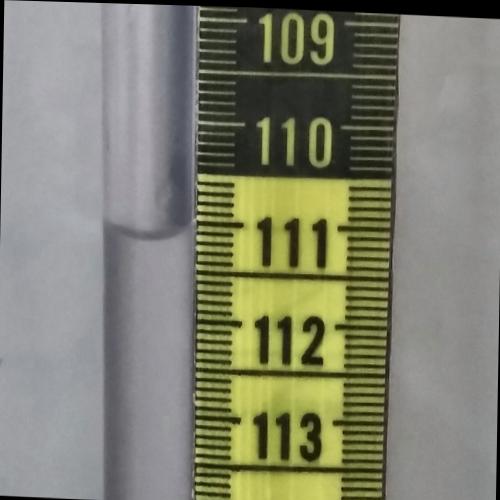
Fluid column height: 111.1 cm